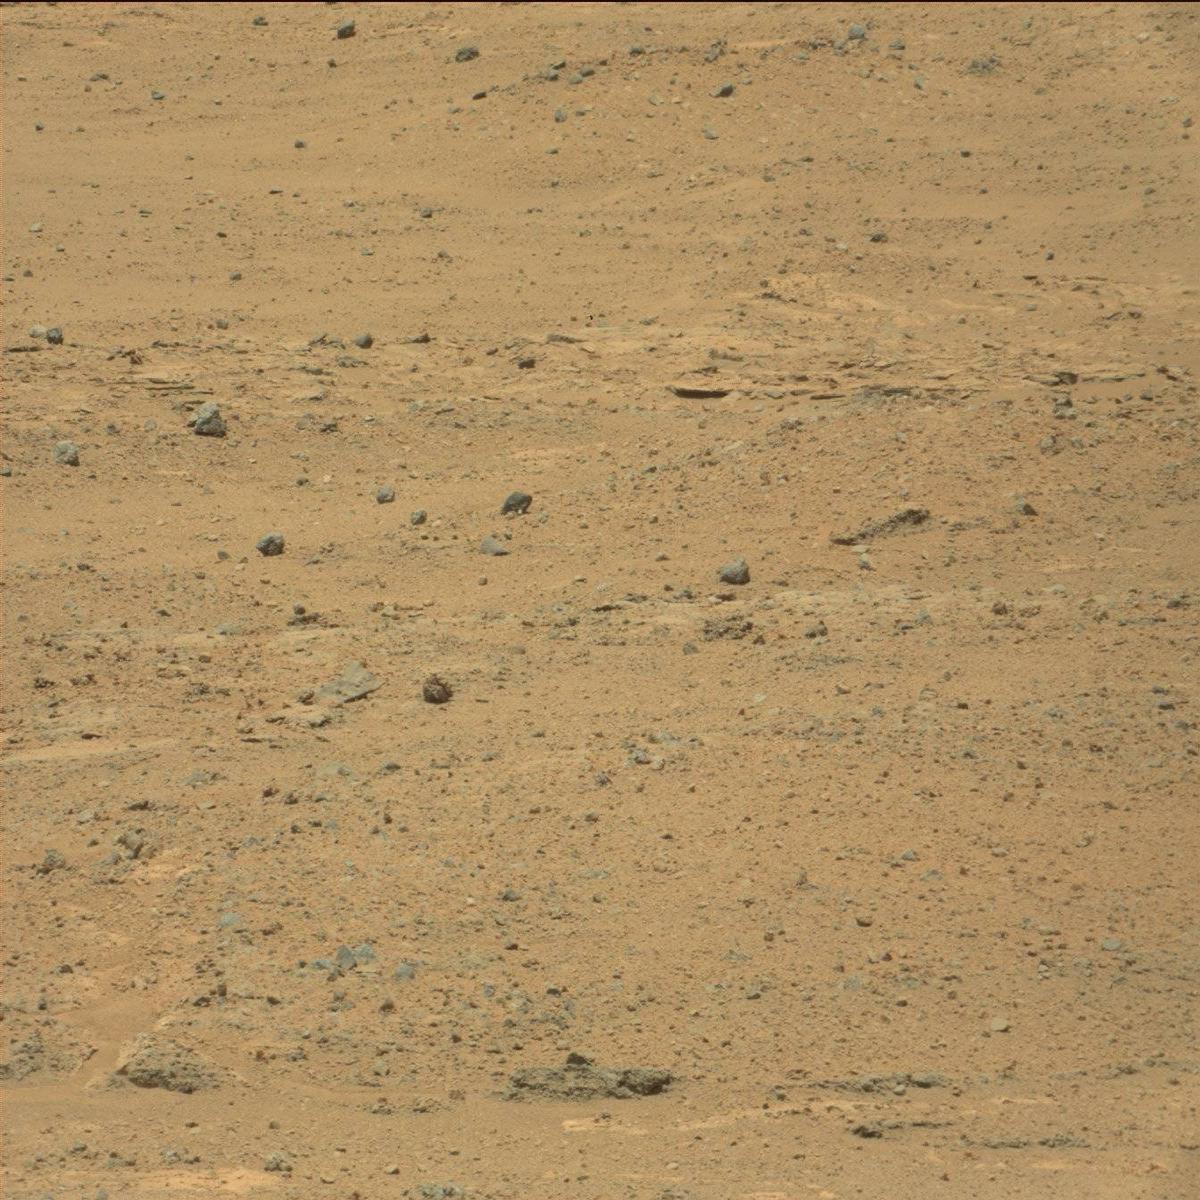
Terrain classes present: Bedrock, Rock, Sand / Soil